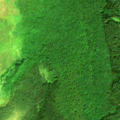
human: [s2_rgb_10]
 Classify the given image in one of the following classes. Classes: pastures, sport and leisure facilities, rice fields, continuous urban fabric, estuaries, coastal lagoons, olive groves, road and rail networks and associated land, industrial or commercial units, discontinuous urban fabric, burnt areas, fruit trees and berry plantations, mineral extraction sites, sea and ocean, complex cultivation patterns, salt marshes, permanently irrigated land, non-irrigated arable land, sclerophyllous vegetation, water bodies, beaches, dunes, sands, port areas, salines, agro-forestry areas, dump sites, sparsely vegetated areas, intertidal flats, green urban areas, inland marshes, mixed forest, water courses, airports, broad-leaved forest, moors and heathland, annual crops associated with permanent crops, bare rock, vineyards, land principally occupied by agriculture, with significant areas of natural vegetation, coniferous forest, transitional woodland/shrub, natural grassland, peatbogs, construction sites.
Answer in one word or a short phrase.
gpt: broad-leaved forest, coniferous forest, transitional woodland/shrub, peatbogs